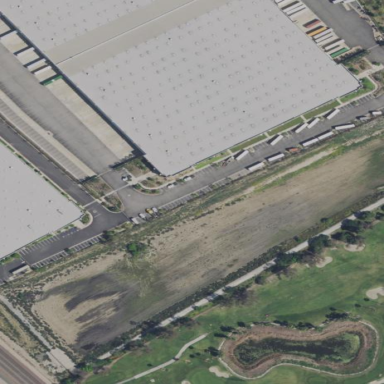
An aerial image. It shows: Warehouse building.